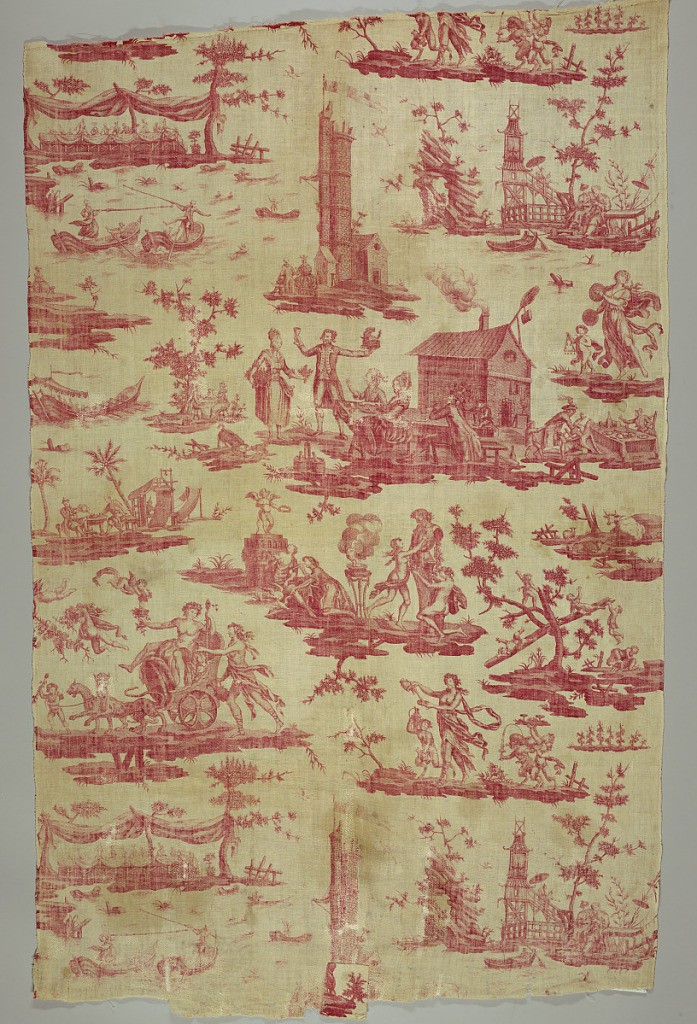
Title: Textile
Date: ca. 1770
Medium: cotton Technique: printed by engraved copper plate on plain weave.
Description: Complex and busy pattern that includes people banqueting at a dais, a man and a woman jousting from boats, a tower with a seated couple beside it, bacchus in a chariot, nymphs ornamenting a herm, chinoiserie and scenes of feasting.